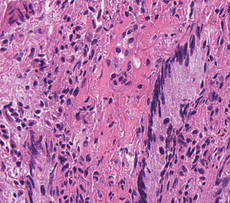
Tumor epithelial tissue: no
Tumor-associated stroma tissue: yes
Normal tissue: no